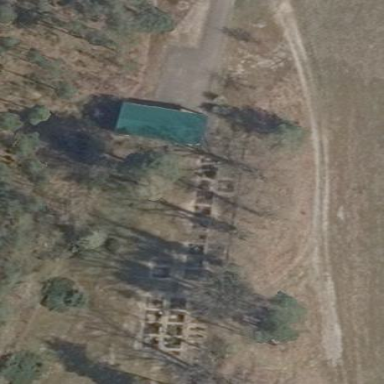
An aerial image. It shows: Cemetery.